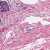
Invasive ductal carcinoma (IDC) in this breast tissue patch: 1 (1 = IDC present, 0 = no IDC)